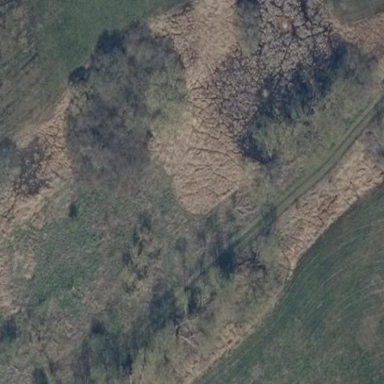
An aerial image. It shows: Area covered with grass.